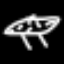
Label: mushroom